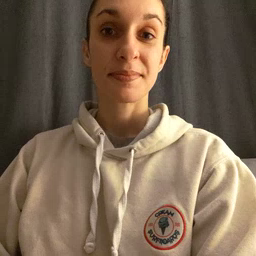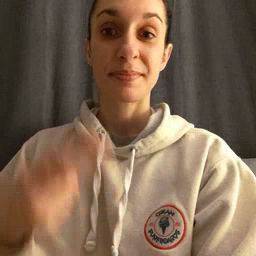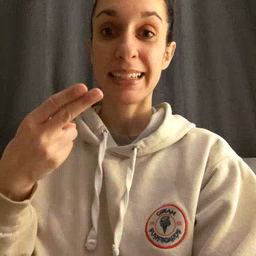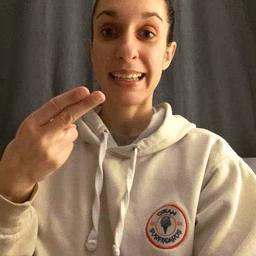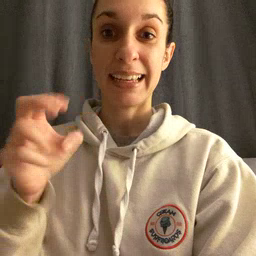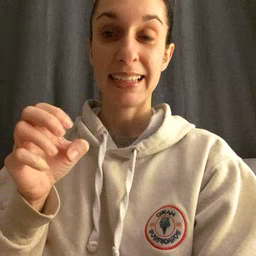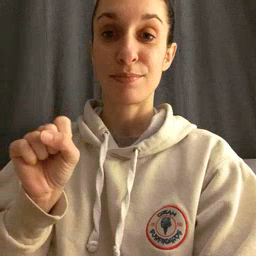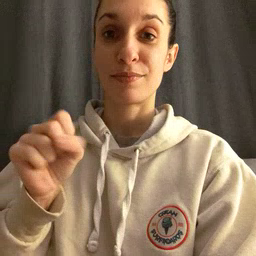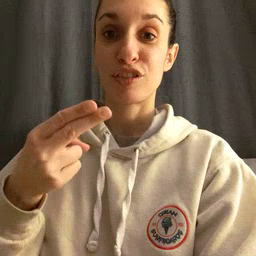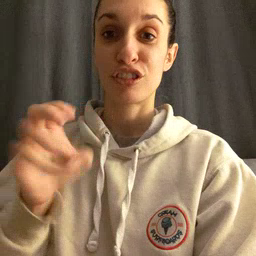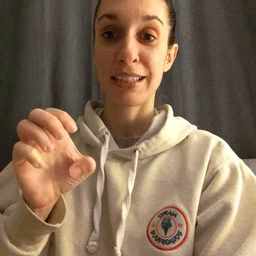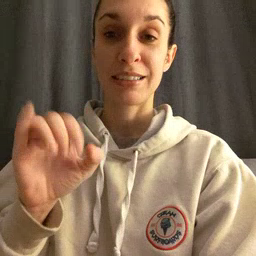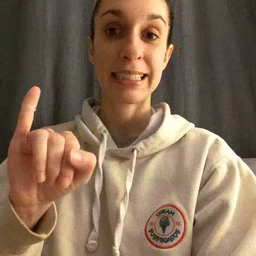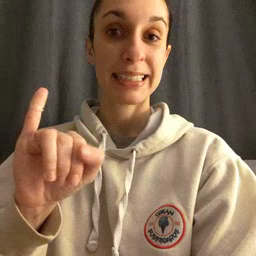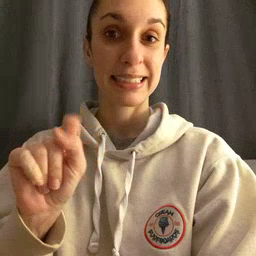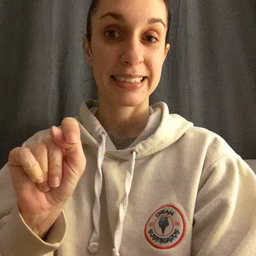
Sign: hesheit